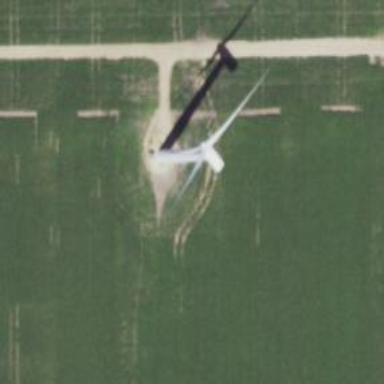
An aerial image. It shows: Wind generator powered by horizontal axis wind turbine.